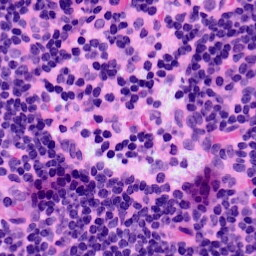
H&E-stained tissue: LymphNode